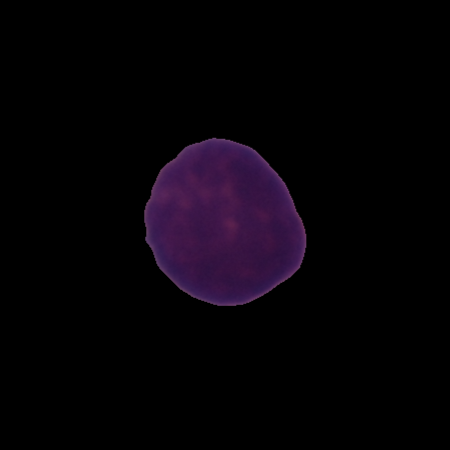
Label: healthy